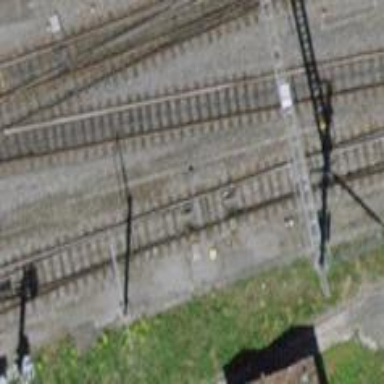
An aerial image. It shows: Railway switch.